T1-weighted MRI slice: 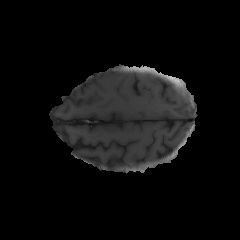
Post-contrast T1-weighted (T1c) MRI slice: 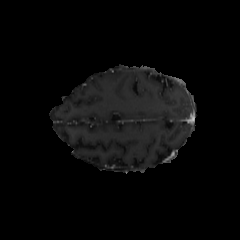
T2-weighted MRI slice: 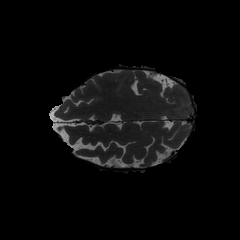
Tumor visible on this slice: no